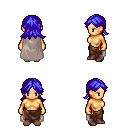
a pixel art fantasy rpg character, female body template, human, tanned skin, gray cape, robe skirt, blue loose hair, brown shoes, four views (front, back, left, right), 2x2 character sprite sheet, small pixel art, hard edges, no anti-aliasing